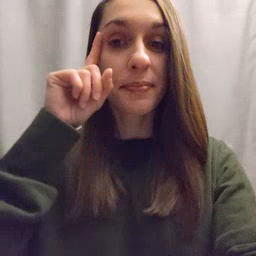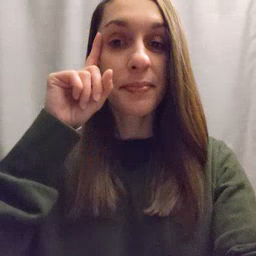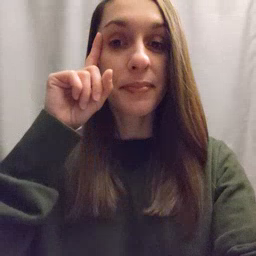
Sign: penny